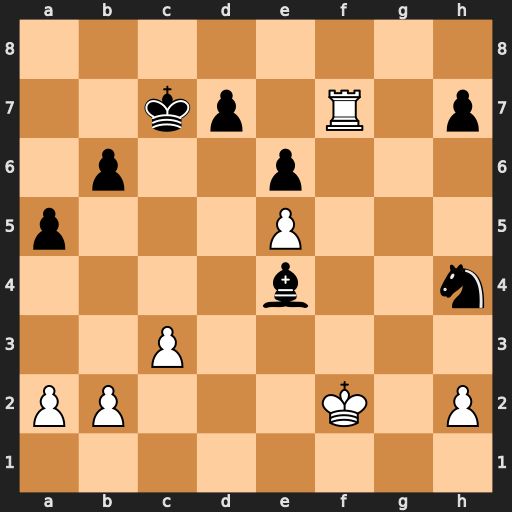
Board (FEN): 8/2kp1R1p/1p2p3/p3P3/4b2n/2P5/PP3K1P/8
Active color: w
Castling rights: -
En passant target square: -
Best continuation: Rf4 Ng6 Rxe4